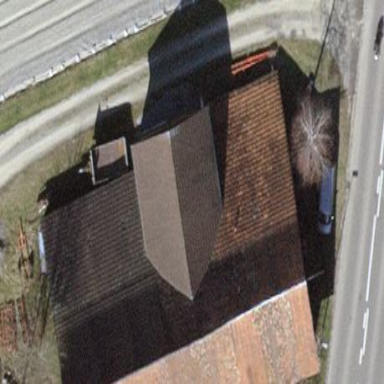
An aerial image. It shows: Farm auxiliary building with gabled roof.